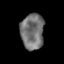
Tissue: skin
Cell type: Epithelial cells
Senescence score: 0.2423
Nuclear area (px): 817
Mean DAPI intensity: 114.091